Question: I have following table
'''
create table MBR_IDS
(
MBR_SLNO int identity(1,1),
MBR_ID int
)
GO
ALTER TABLE MBR_IDS
ADD CONSTRAINT UNIQUE_MBR_ID
UNIQUE NONCLUSTERED (MBR_ID)
'''
and the following stored procedure to create a random number
'''
CREATE PROCEDURE USP_RANDOM_6
AS
BEGIN
DECLARE @chars NCHAR(36)
SET @chars = N'<PHONE>'
DECLARE @result NCHAR(6)
SET @result = SUBSTRING(@chars, CAST((RAND() * LEN(@chars)) AS INT) + 1, 1)
+ SUBSTRING(@chars, CAST((RAND() * LEN(@chars)) AS INT) + 1, 1)
+ SUBSTRING(@chars, CAST((RAND() * LEN(@chars)) AS INT) + 1, 1)
+ SUBSTRING(@chars, CAST((RAND() * LEN(@chars)) AS INT) + 1, 1)
+ SUBSTRING(@chars, CAST((RAND() * LEN(@chars)) AS INT) + 1, 1)
+ SUBSTRING(@chars, CAST((RAND() * LEN(@chars)) AS INT) + 1, 1)
SELECT @result
END
GO
'''
When I am inserting a value through stored procedure:
'''
declare @row int
set @row =1
while (@row <= 1000)
begin
insert into MBR_IDS
values(USP_RANDOM_6)
set @row = @row + 1
end
GO
'''
I get this error:

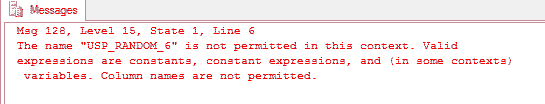
Answer: if you want to use procedure, you could define output parameter
'''
CREATE PROCEDURE USP_RANDOM_6
(
@result NCHAR(6) = null output
)
AS
BEGIN
DECLARE @chars NCHAR(36)
SET @chars = N'<PHONE>'
SET @result = SUBSTRING(@chars, CAST((RAND() * LEN(@chars)) AS INT) + 1, 1)
+ SUBSTRING(@chars, CAST((RAND() * LEN(@chars)) AS INT) + 1, 1)
+ SUBSTRING(@chars, CAST((RAND() * LEN(@chars)) AS INT) + 1, 1)
+ SUBSTRING(@chars, CAST((RAND() * LEN(@chars)) AS INT) + 1, 1)
+ SUBSTRING(@chars, CAST((RAND() * LEN(@chars)) AS INT) + 1, 1)
+ SUBSTRING(@chars, CAST((RAND() * LEN(@chars)) AS INT) + 1, 1)
END
GO
'''
and then use it
'''
declare @row int, @rand nchar(6)
set @row =1
while (@row <= 1000)
begin
exec USP_RANDOM_6 @result = @rand output
insert into MBR_IDS
values(@rand)
set @row=@row + 1
end
'''